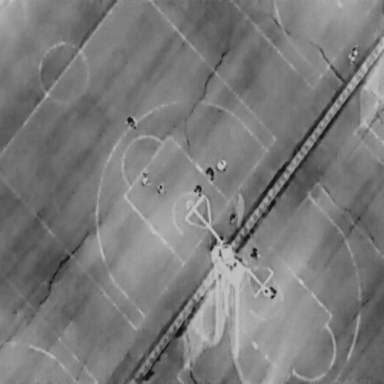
There are eight People in the infrared image.